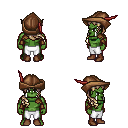
a pixel art fantasy rpg character, male body template, orc, green skin, leather shoulder armor, white pants, white blonde right-swept hairstyle, leather cap, cloth bracers, brown shoes, four views (front, back, left, right), 2x2 character sprite sheet, small pixel art, hard edges, no anti-aliasing